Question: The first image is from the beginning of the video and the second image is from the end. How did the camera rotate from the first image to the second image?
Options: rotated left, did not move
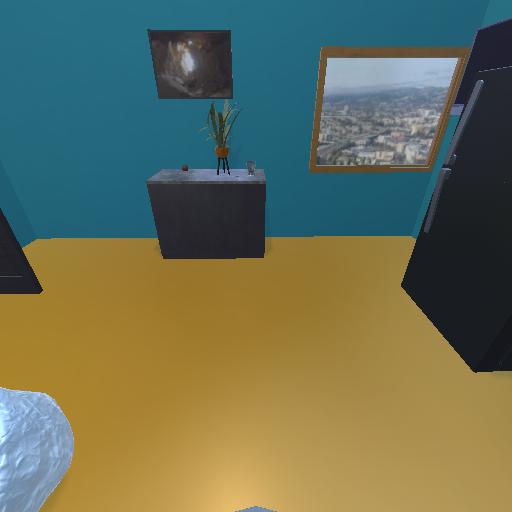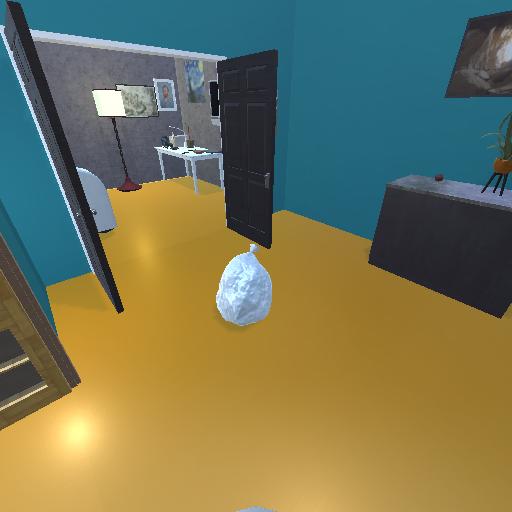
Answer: rotated left